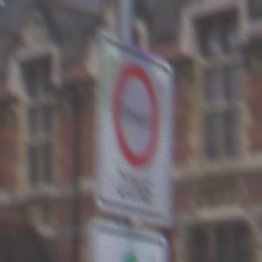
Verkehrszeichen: BeginnUmweltzone
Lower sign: FreistellungVomVerkehrsverbot3
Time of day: Midday
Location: Outdoor (Urban)
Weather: Overcast
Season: NotSpecified
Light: Natural